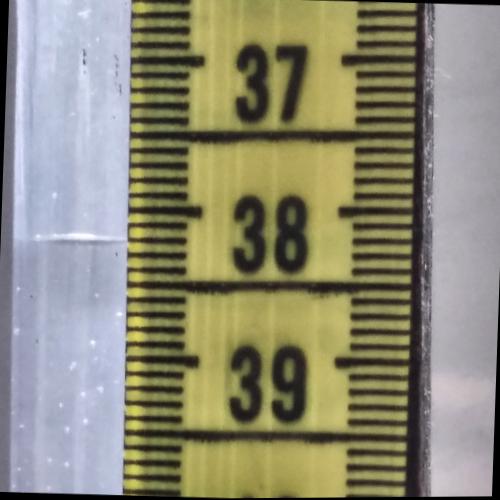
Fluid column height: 38.2 cm